高三 · 解析几何
19. 图, 在单位圆中, 用三角形的重心公式 $G\left(\frac{x_{1}+x_{2}+x_{3}}{3}, \frac{y_{1}+y_{2}+y_{3}}{3}\right)$ 研究内接正三角形 $A B C$ (点 $A$ 在 $X$ 轴上), 有结论: $\cos 0+\cos \frac{2 \pi}{3}+\cos \frac{4 \pi}{3}=0$; 有位同学, 把正三角形 $A B C$ 按逆时针方向旋转 $\alpha$ 角, 这时可以得到结论

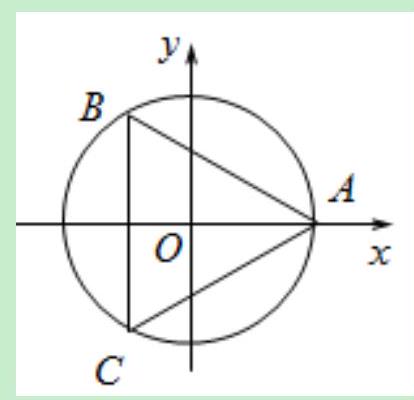
答案: $\cos \alpha+\cos \left(\frac{2 \pi}{3}+\alpha\right)+\cos \left(\frac{4 \pi}{3}+\alpha\right)=0$
解析: ：解答：在把正三角形 $A B C$ 按逆时针方向旋转 $\alpha$ 角的过程中, 三个角始终相差 $\frac{2 \pi}{3}$;所以得到 $\cos \alpha+\cos \left(\frac{2 \pi}{3}+\alpha\right)+\cos \left(\frac{4 \pi}{3}+\alpha\right)=0$.

分析: 本题主要考查了归纳推理, 解决问题的关键是根据所给几何变换的特征进行归纳推理即可.